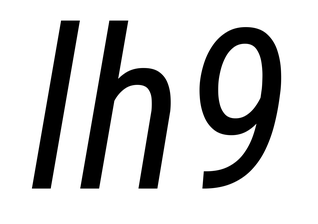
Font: Roboto-Italic_Condensed_Italic